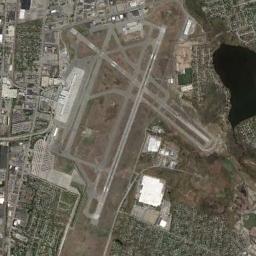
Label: airport